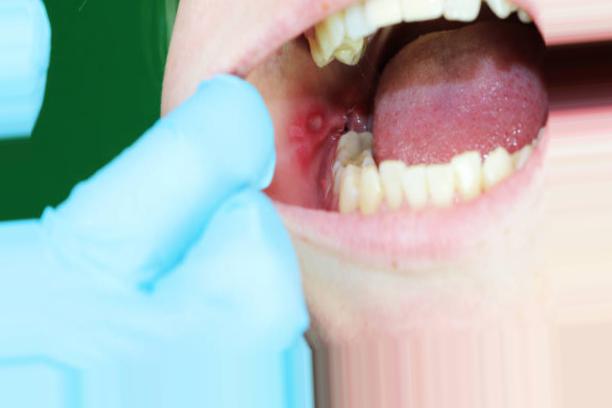
Condition: Mouth Ulcer